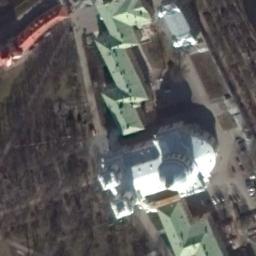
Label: church